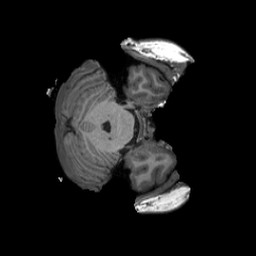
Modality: T1w
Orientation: axial
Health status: healthy